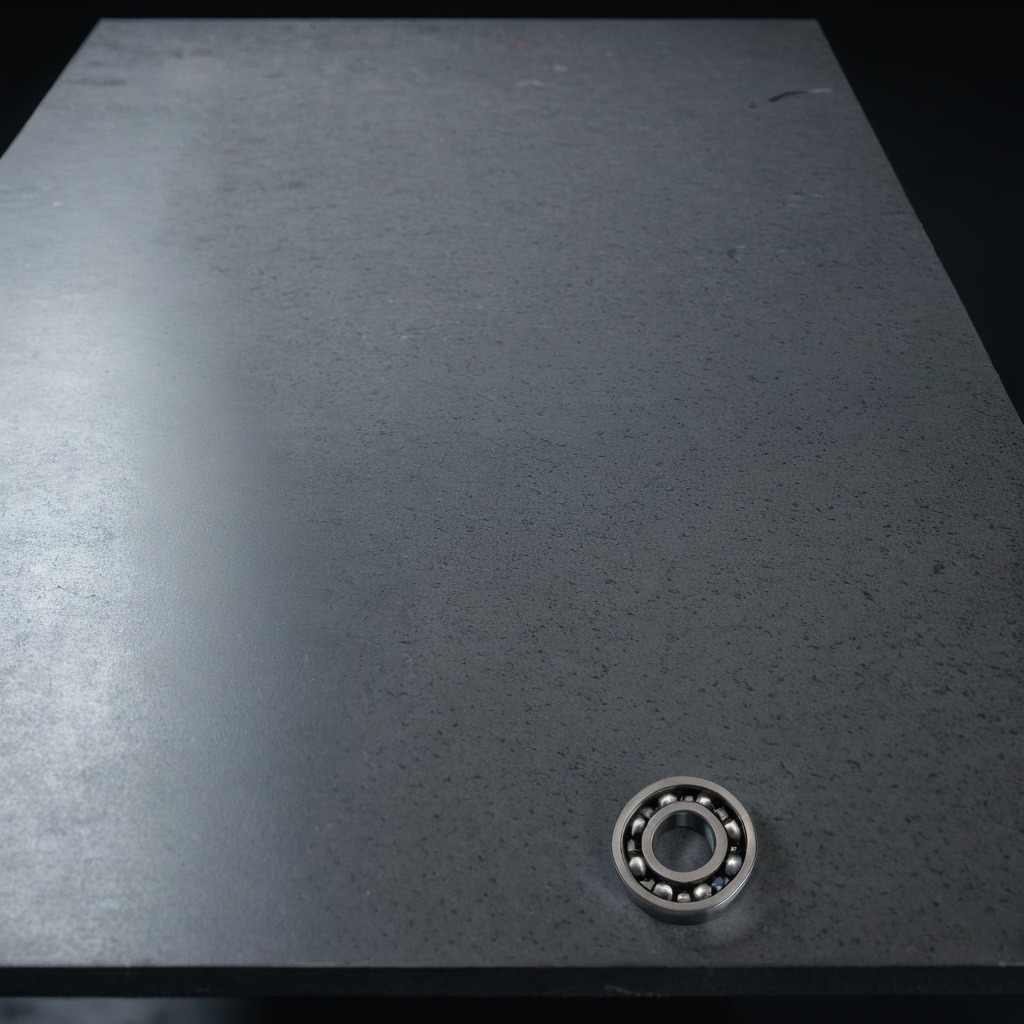
A metal ball bearing is lying on a clean granite table inside a workshop at night dim ambient light soft shadows worn but